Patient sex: M
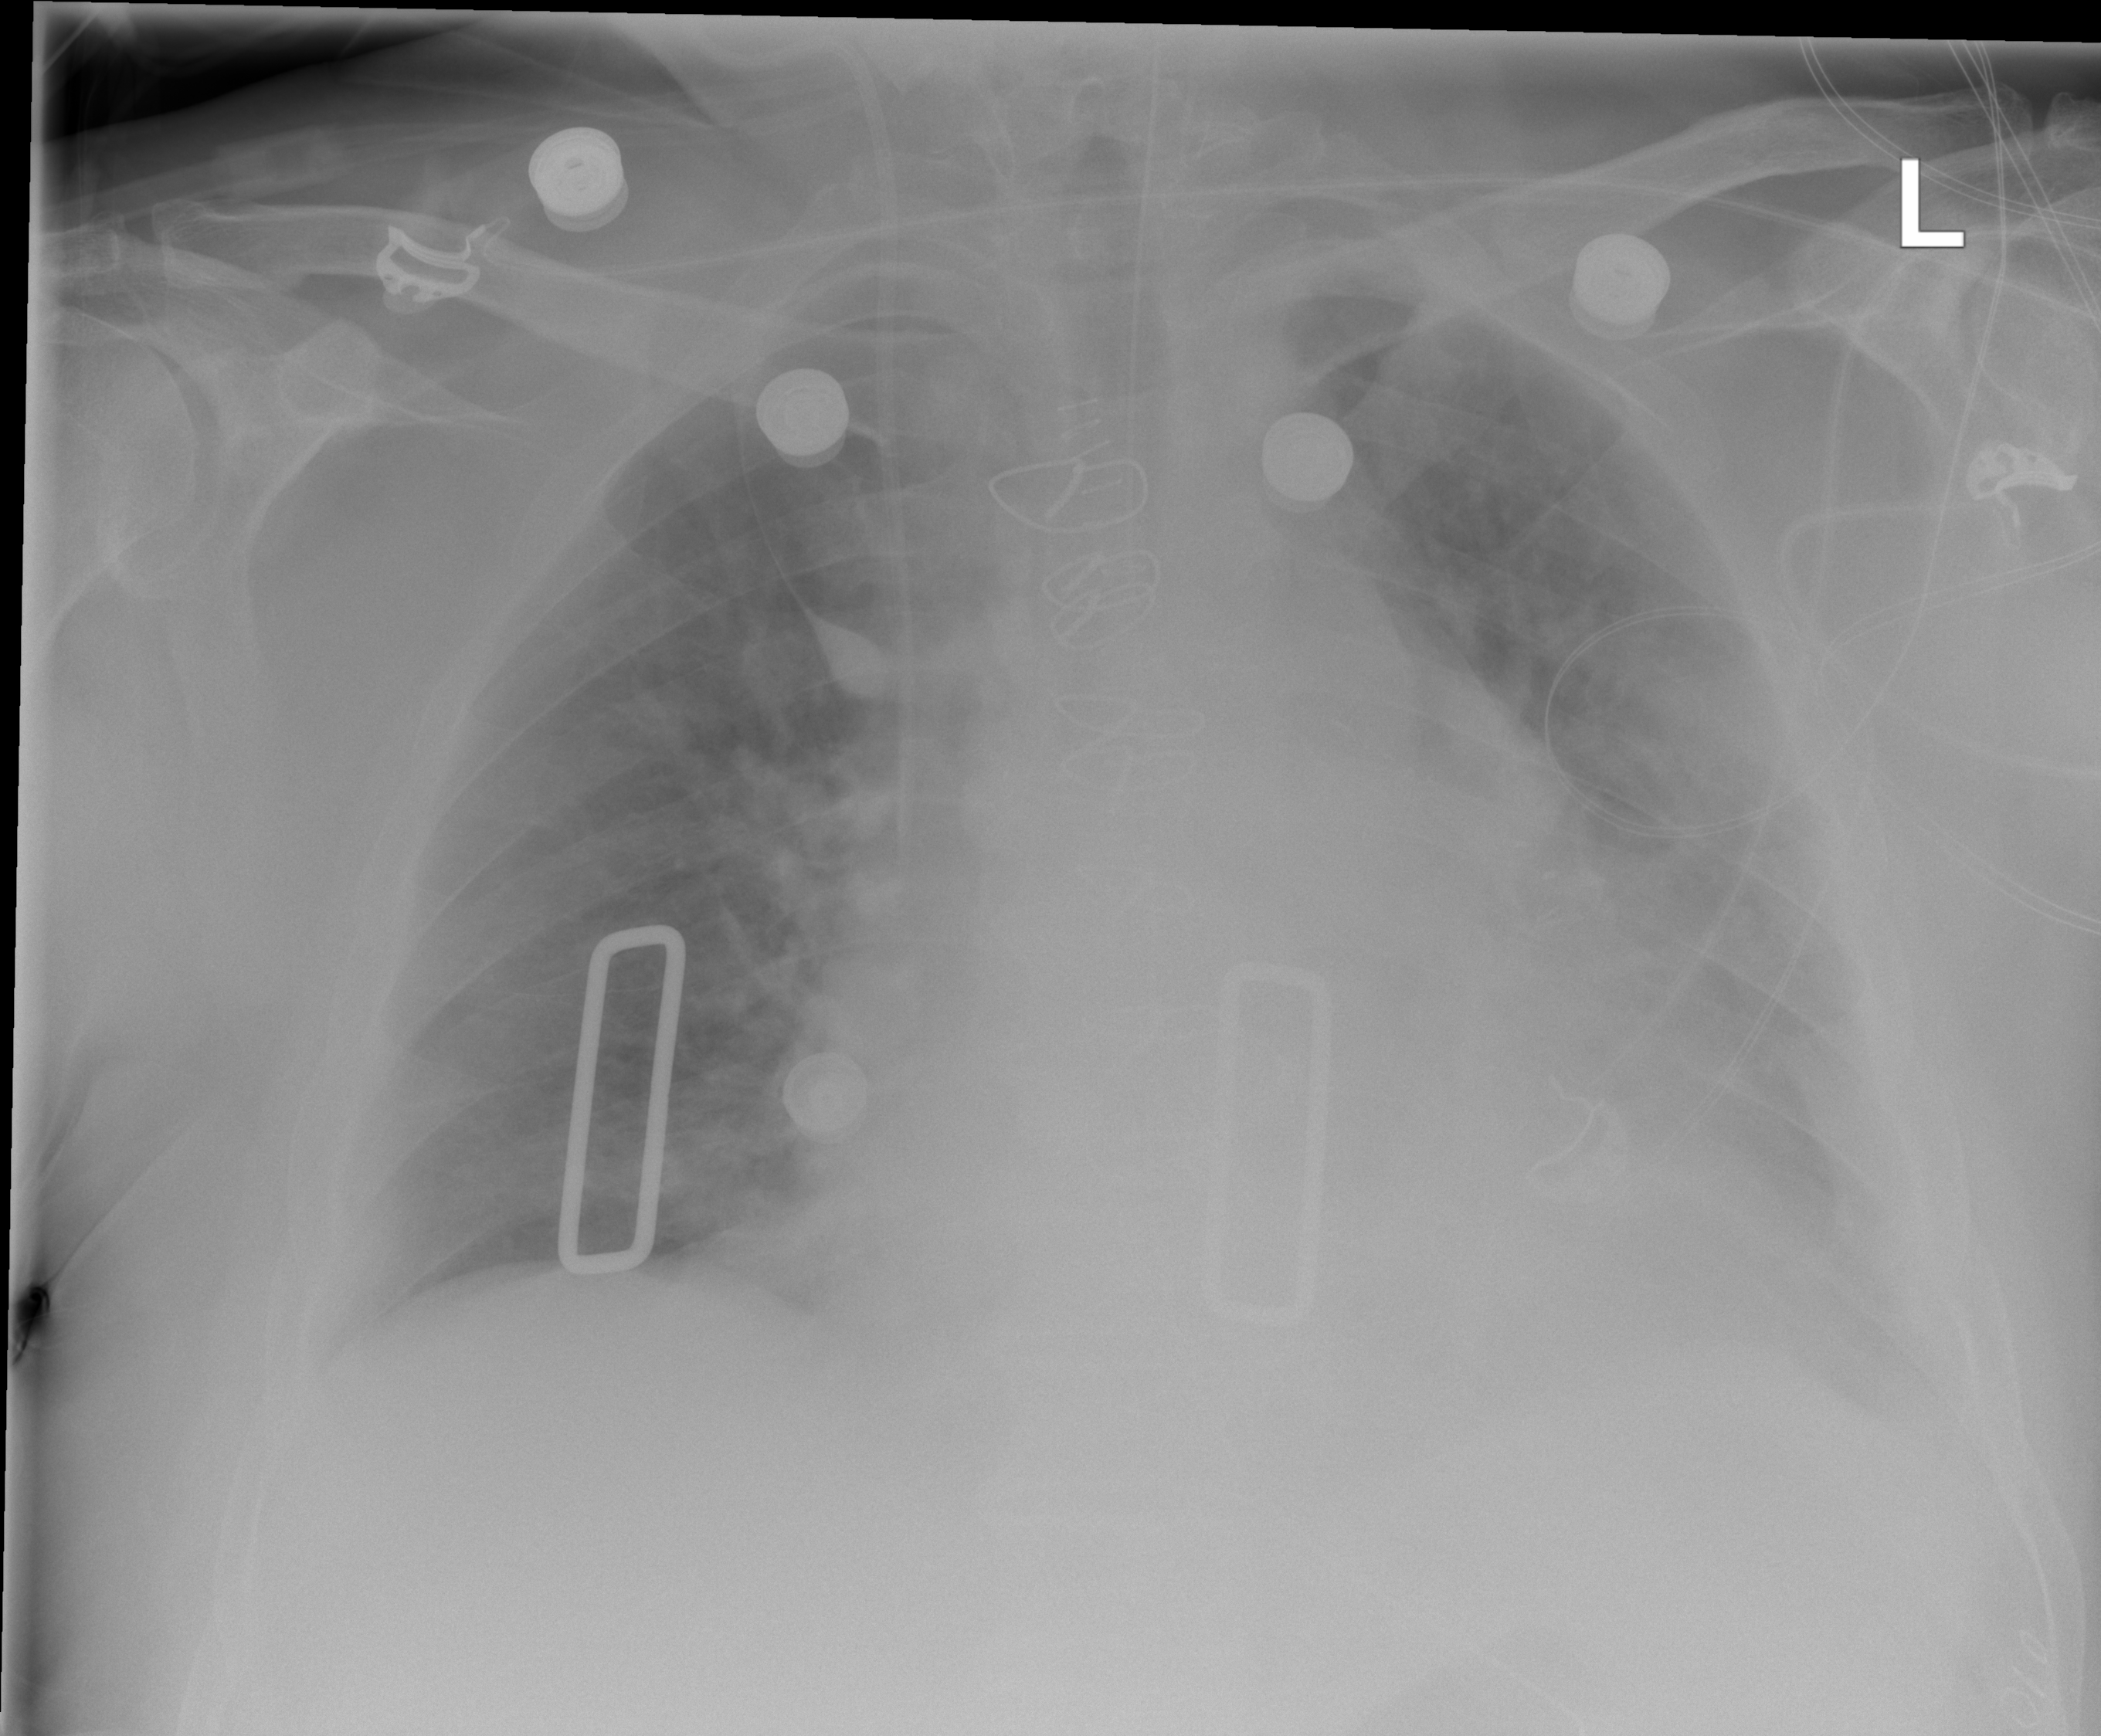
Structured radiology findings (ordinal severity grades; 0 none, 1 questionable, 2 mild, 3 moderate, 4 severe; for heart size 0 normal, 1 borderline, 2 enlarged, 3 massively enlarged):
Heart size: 2
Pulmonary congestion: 2
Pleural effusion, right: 0
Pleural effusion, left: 2
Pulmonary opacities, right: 0
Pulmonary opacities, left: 2
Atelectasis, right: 0
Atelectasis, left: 2